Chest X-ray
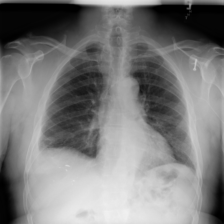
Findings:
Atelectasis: positive
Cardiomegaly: negative
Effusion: negative
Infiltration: positive
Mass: negative
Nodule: negative
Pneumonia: negative
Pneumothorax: negative
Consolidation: positive
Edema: negative
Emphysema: negative
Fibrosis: negative
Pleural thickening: negative
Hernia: negative